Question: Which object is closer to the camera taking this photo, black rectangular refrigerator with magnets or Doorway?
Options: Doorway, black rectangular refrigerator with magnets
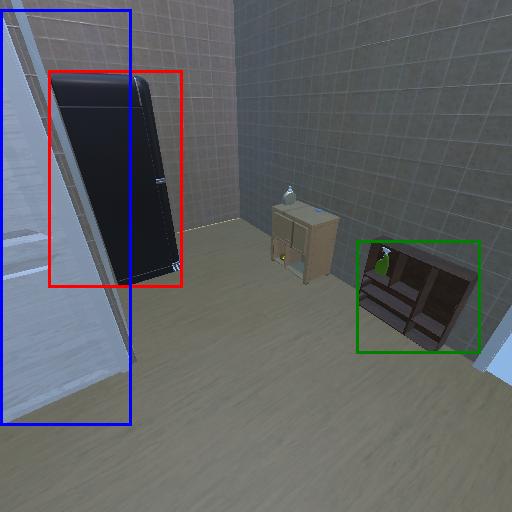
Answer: Doorway